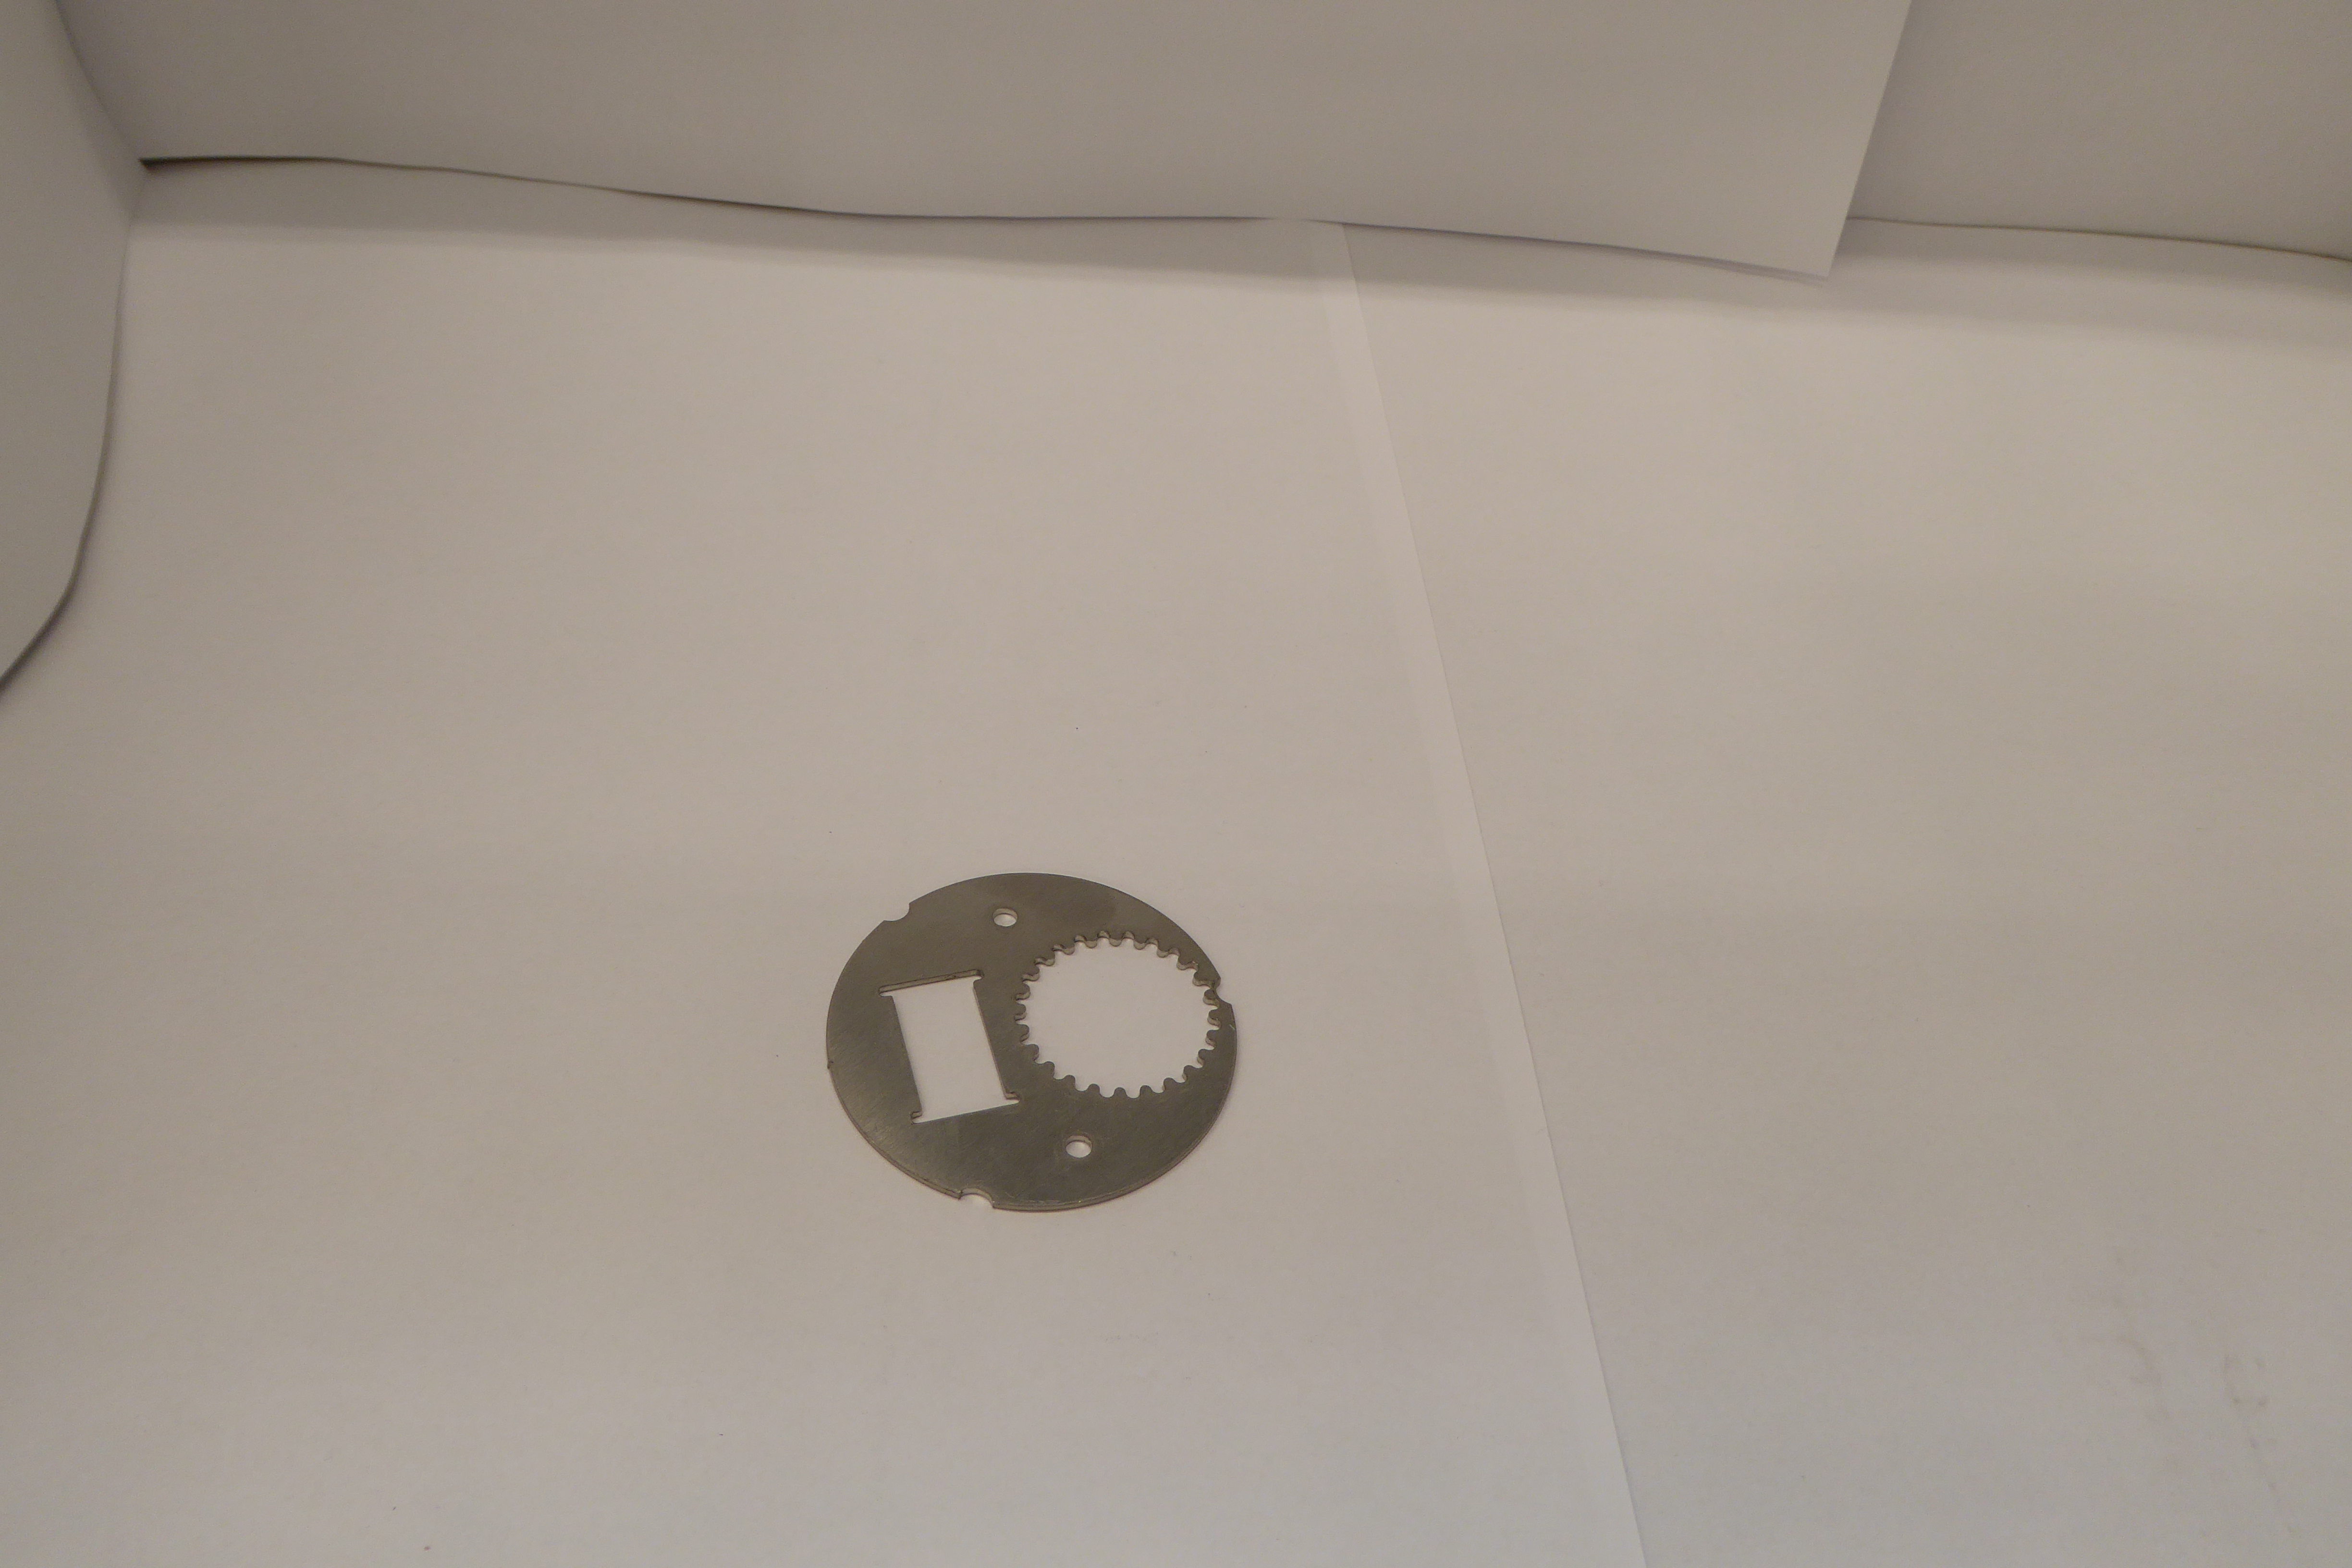
Label: Bottle Opener - Inlay